Question: How can i get my object array serializable in jquery to php ?
I have this:

I need get this array sent by 'jQuery(vetDespesas)' in php to create my sql query.
I try use dump php 'serialize', 'unserialize' but it won't work.
I use this in jQuery:
'''
// this = my Form html
var dataSend = $(this).serializeArray(); // other datas...
dataSend.push({name:'moeda',value:moeda});
dataSend.push({name:'moedaCotacao',value:moedaCotacao});
**dataSend.push({name:'vetDespesas',value:vetDespesas});** object array
'''
and in php, how can I write the code?
'''
$requisitadopor = $_POST['requisitadopor'];
$autorizadopor = $_POST['autorizadopor'];
$departamento = $_POST['departamento'];
$unidade = $_POST['unidade'];
var_dump($_POST['vetDespesas']); // doesn't work =/ (array of objects)
'''
---
vetDespesas = JSON.stringify(vetDespesas);
and i php use:
'''
$a = json_decode($_POST['vetDespesas']);
var_dump($a[0]);
'''
My chrome console print:
()[]
'dataDespesa' => string '15/12/2015'
'descDespesa' => string 'teste1'
'budgetDespesa' => string '001 001 0E2R'
'valorDespesa' => string '2133.33'
How can I access this data?
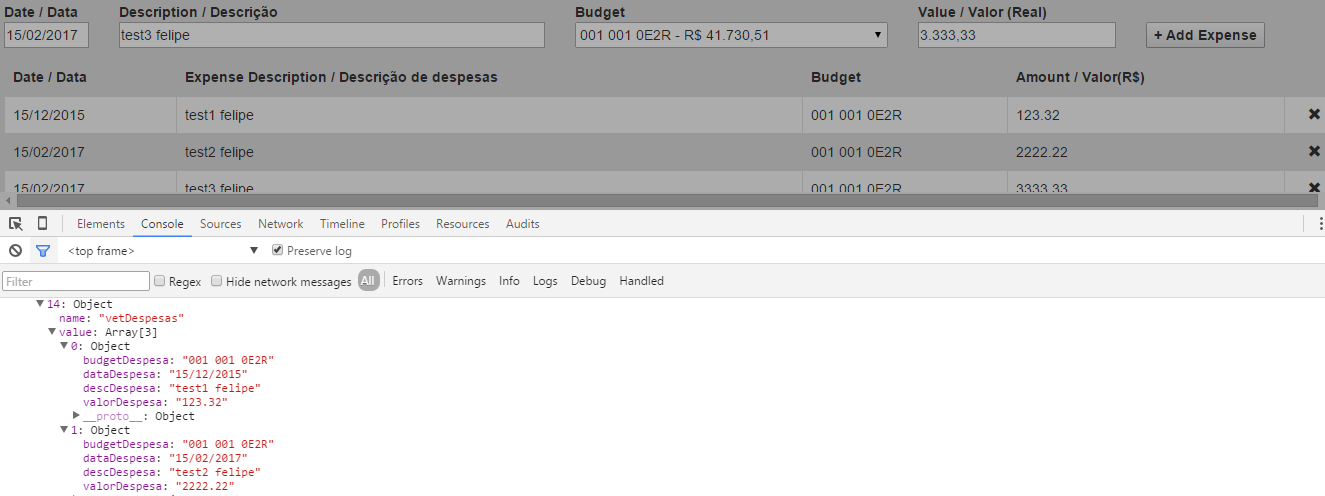
Answer: You should turn it into a JSON string before send it to PHP :
'''
vetDespesas = JSON.stringify(vetDespesas);
'''
And to get the object in PHP code you should use 'json_decode()' :
'''
$my_object = json_decode($_POST['vetDespesas']);
'''
You can access to 'object(stdClass)' attributes using '->', e.g :
'''
echo $my_object->dataDespesa;
echo $my_object->budgetDespesa;
'''
Hope this helps.